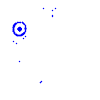
Particle: kaon